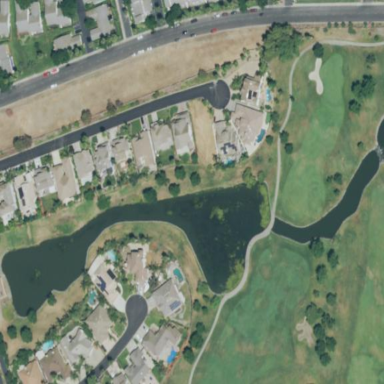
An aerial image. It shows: Water hazard on golf course.